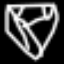
Label: diamond